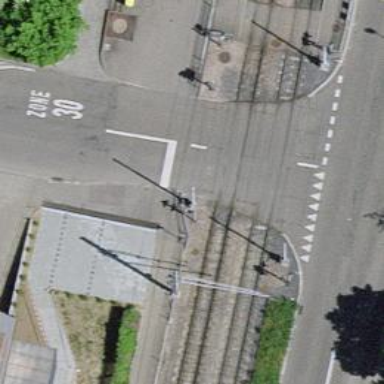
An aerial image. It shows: Level crossing with lights. The barriers at the crossing are of double half type.